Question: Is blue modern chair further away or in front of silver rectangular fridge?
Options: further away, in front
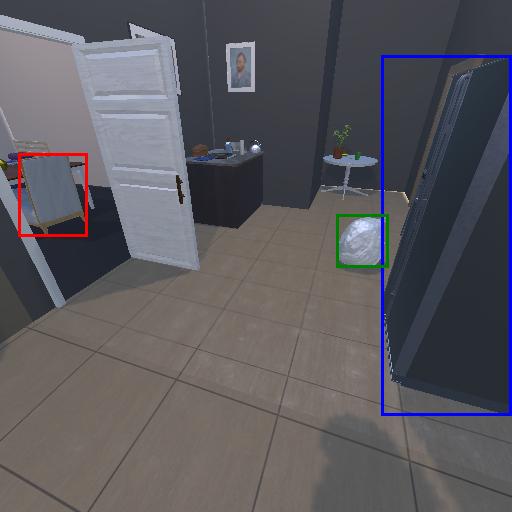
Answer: further away